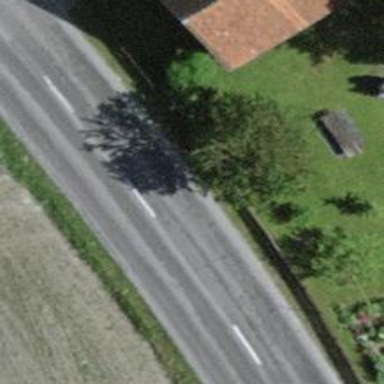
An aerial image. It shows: Primary road with asphalt surface.